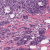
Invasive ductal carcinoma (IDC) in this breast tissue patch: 1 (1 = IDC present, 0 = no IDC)